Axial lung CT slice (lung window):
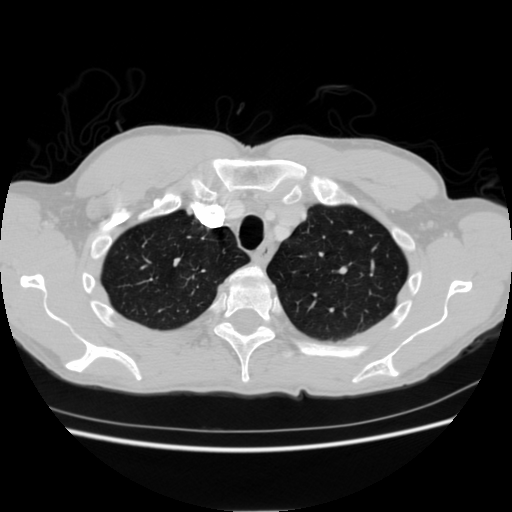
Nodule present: no